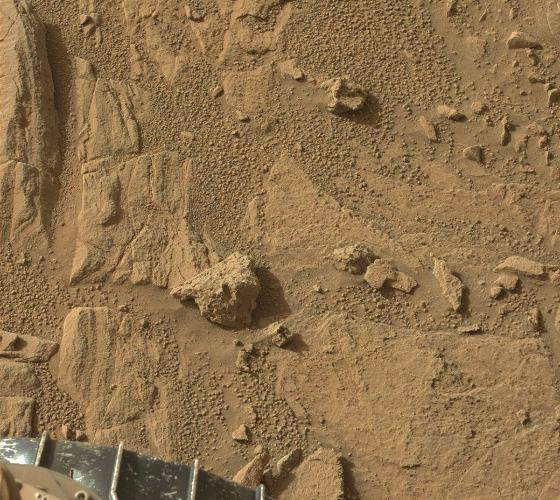
Terrain classes present: Background, Bedrock, Gravel / Sand / Soil, Rock, Shadow